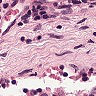
Metastatic tissue present: no